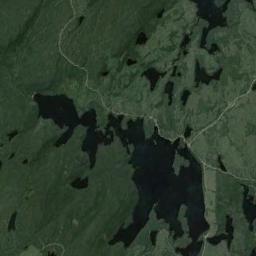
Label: wetland